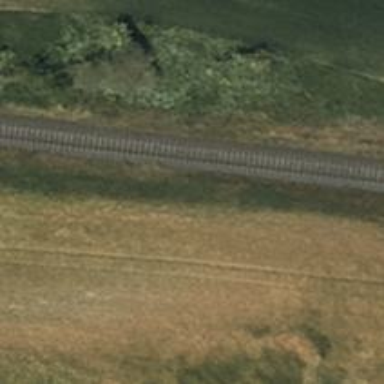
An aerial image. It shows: Solitary milestone along the railway.